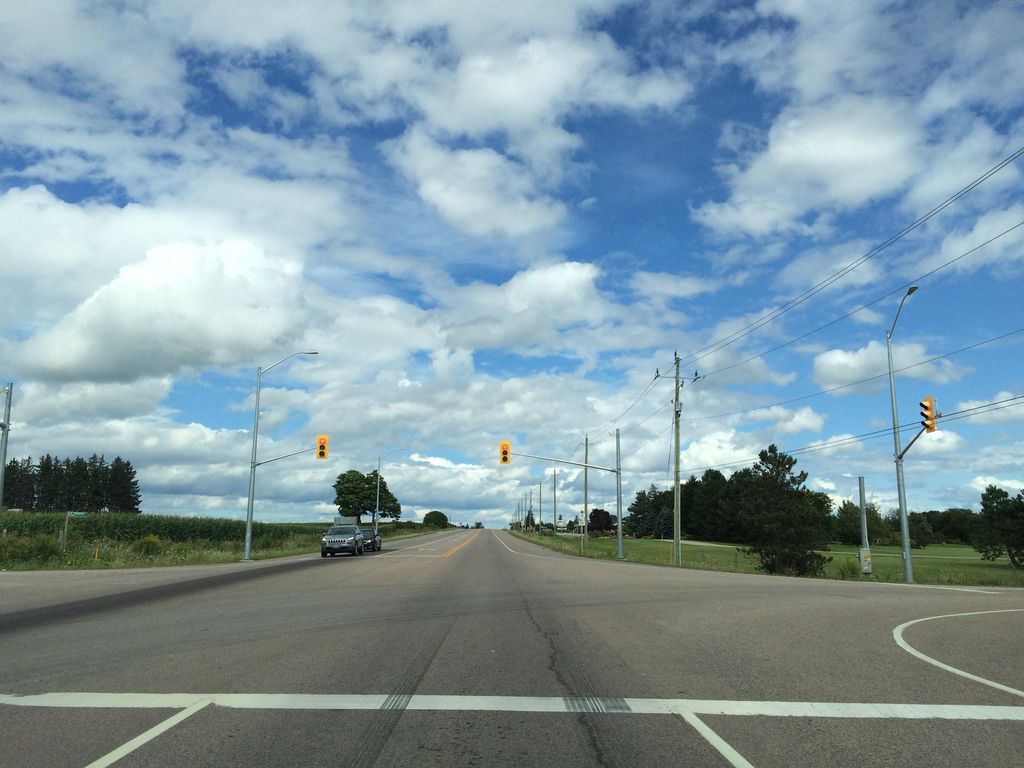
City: kitchener-waterloo